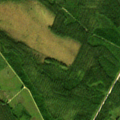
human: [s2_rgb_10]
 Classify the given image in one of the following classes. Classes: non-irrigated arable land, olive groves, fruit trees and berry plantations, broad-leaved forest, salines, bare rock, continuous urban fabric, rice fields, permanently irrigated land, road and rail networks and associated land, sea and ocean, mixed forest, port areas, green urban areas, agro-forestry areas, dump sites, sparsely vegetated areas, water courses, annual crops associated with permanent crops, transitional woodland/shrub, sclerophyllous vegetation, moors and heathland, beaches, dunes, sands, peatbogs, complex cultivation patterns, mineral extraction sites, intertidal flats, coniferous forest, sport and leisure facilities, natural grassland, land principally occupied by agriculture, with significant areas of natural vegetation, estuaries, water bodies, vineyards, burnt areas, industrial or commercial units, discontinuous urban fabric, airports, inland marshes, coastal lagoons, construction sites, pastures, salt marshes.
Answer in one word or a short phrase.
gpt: coniferous forest, mixed forest, transitional woodland/shrub